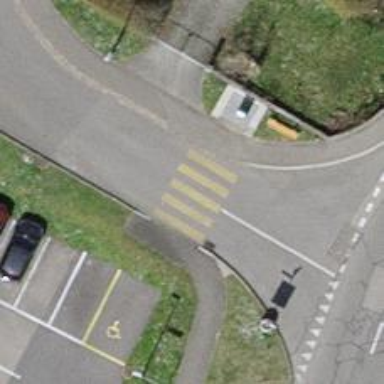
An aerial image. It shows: Zebra crossing on the road.